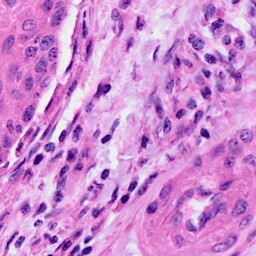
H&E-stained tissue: Cervix